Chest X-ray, PA view. Patient: 60 years old, sex M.
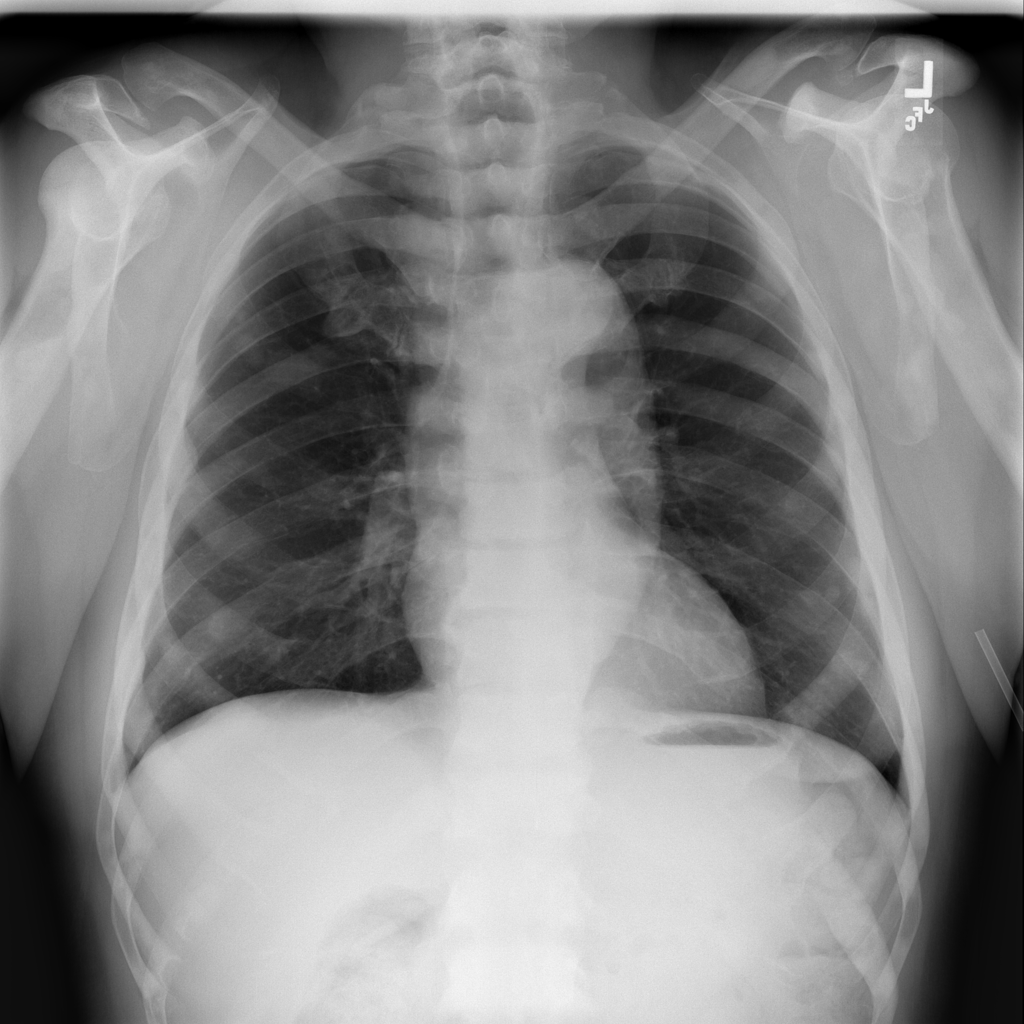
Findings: No Finding